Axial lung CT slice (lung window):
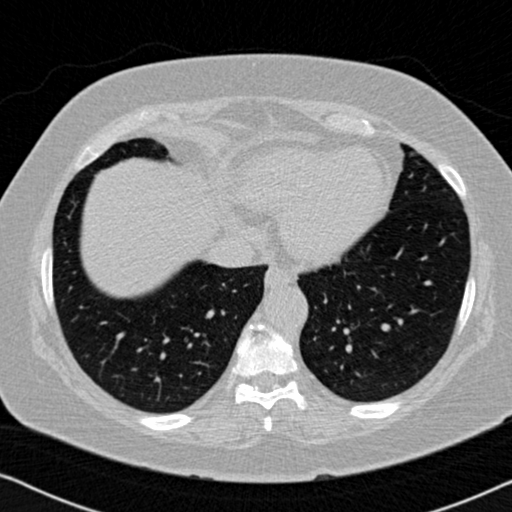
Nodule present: no